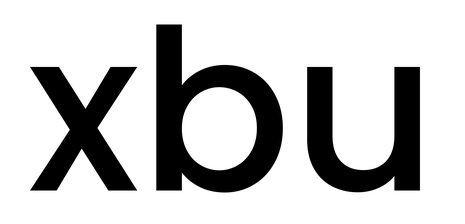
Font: Poppins-Medium